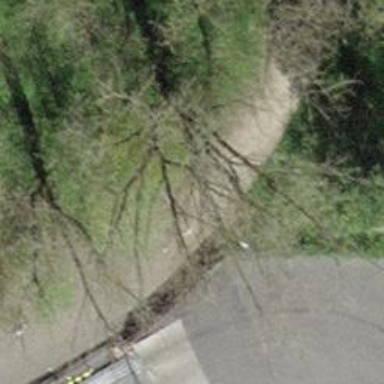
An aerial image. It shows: Bollard barrier.